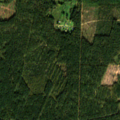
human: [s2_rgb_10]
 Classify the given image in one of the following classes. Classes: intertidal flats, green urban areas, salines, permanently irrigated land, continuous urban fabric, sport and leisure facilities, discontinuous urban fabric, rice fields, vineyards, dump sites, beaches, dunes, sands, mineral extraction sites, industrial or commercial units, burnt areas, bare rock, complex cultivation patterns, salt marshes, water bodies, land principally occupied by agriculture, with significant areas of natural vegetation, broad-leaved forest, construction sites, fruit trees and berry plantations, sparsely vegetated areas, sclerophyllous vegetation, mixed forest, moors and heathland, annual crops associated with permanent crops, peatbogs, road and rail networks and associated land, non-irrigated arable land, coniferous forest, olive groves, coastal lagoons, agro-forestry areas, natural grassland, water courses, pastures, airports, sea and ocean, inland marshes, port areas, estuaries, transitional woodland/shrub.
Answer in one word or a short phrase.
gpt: land principally occupied by agriculture, with significant areas of natural vegetation, coniferous forest, transitional woodland/shrub